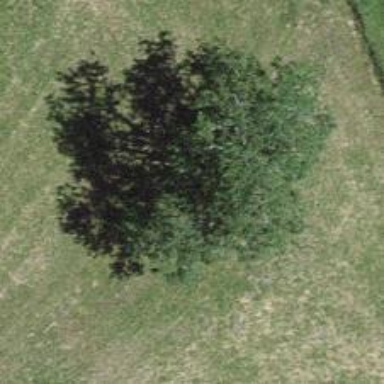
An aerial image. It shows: Single tag "natural: tree."